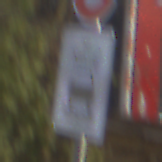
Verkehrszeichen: BeiNaesse
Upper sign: Geschwindigkeit90
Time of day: MorningAfternoon
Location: Outdoor (Urban)
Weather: PartlyCloudy
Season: NotSpecified
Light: Natural